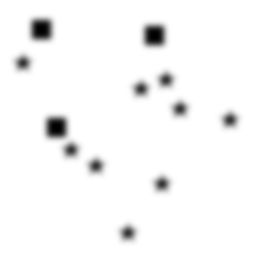
Squares: 3
Triangles: 0
Stars: 9
Total shapes: 12